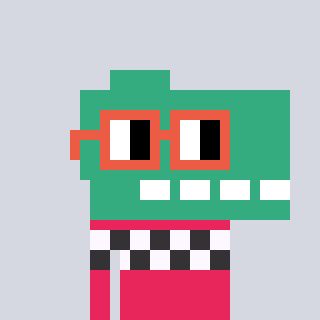
a pixel art character with square orange glasses, a dino-shaped head and a redpinkish-colored body on a cool background